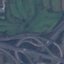
Land use / land cover class: Highway